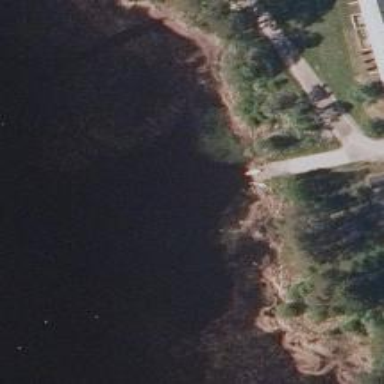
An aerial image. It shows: Slipway on leisure land.